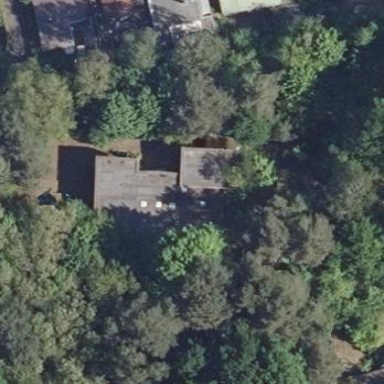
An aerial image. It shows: Guest house building.